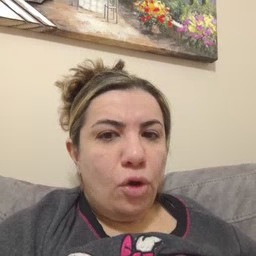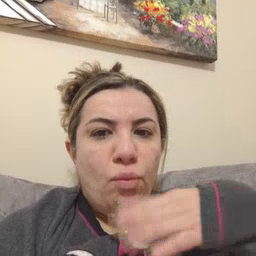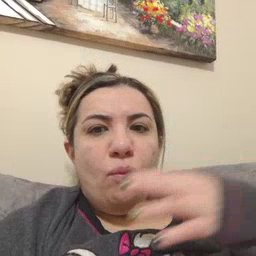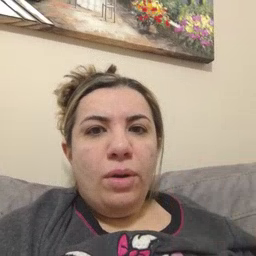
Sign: white